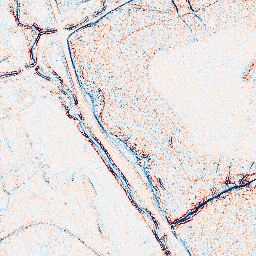
Category: edge_preserving
Decomposition family: anisotropic_diffusion
Decomposition parameters: iterations: 5
kappa: 100
gamma: 0.05
Upsampling method: regularized
Upsampling parameters: scale: 2
lambda_reg: 0.001
Upsampling scale: 2